Question: There is a code
'''
SELECT S.session_id, S.login_name, S.status
FROM sys.dm_exec_sessions AS S
'''

Why the result shows so many rows? It sounds like I don't know how to right close management studio...
MSDN says:
Running - Currently running one or more requests
Sleeping - Currently running no requests
how the same user can have sleeping and running status?
Ok ok, I know that this represents standalone seesions, but when new session starts, and when the session ends? Is this all about dissconnect from server?
My first reaction when I saw the output was like "SAY WHAAAT?!"
also the column:
'''
last_successful_logon
'''
returns null for every sessionid
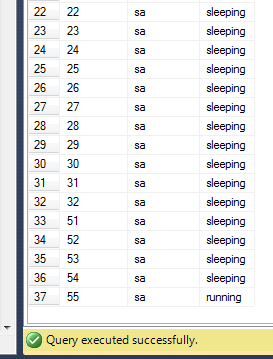
Answer: More than likely connection pool in action. If you do search on connection pooling, you can set it to "keep" lots of connections around for you. I think the default is 50. After a few minutes, provided you call con.close if will eventually release them.